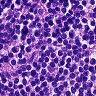
Metastatic tissue present: no